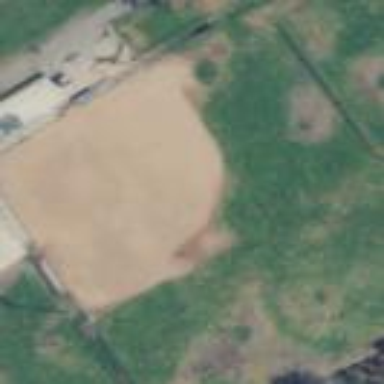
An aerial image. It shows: Baseball pitch for leisure and sports activities.